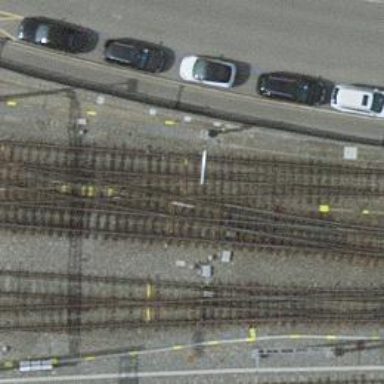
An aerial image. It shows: Railway crossing.